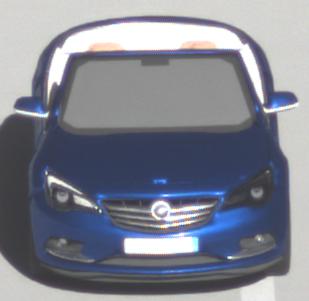
Make: Opel
Model: Cascada 1.4 Turbo
Detailed model: Cascada
Model produced from: 2013/03
Model produced until: 2015/01
Doors: 2
Color: blue
Road condition: dry road
Daytime: morning or afternoon
Contrast: high contrast